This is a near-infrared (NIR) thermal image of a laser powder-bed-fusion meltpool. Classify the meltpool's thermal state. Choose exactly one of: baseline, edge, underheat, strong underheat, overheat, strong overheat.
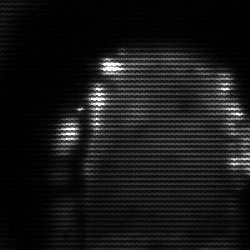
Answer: baseline